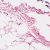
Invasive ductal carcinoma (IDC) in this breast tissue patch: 0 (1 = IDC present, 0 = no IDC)